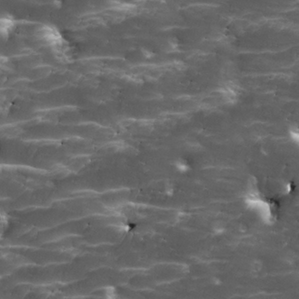
Label: non_frost